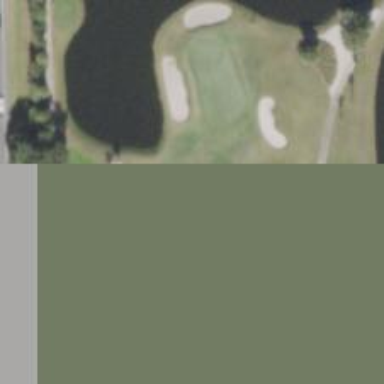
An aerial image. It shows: Golf hole.